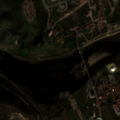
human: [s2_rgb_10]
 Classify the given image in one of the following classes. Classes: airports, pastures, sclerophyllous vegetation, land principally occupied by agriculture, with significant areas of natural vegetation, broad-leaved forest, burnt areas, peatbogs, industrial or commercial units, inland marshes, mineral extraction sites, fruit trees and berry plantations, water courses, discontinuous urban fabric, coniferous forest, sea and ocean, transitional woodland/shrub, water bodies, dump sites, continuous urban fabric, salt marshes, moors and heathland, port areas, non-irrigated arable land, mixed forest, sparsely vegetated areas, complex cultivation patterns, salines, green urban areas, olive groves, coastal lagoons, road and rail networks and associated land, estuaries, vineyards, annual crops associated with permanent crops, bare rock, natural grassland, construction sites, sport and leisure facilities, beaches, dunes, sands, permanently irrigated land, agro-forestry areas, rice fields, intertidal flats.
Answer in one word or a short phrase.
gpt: discontinuous urban fabric, permanently irrigated land, olive groves, broad-leaved forest, transitional woodland/shrub, water courses